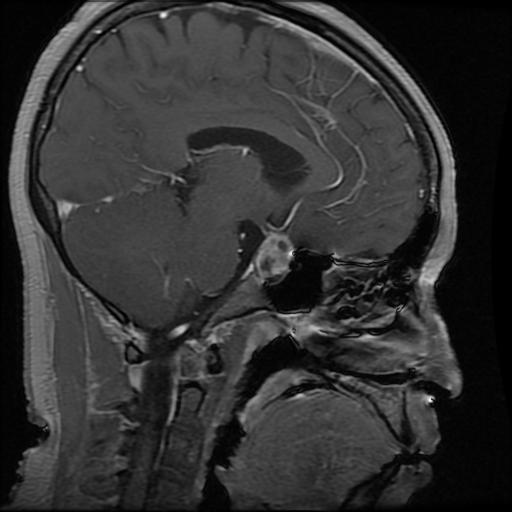
Label: pituitary